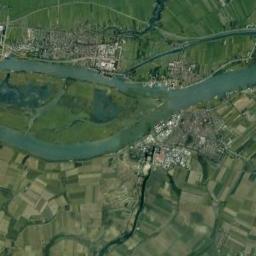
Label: river